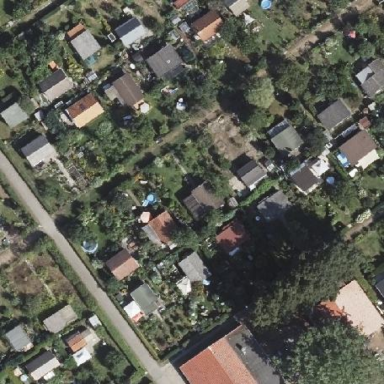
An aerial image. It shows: Plot in the allotments.